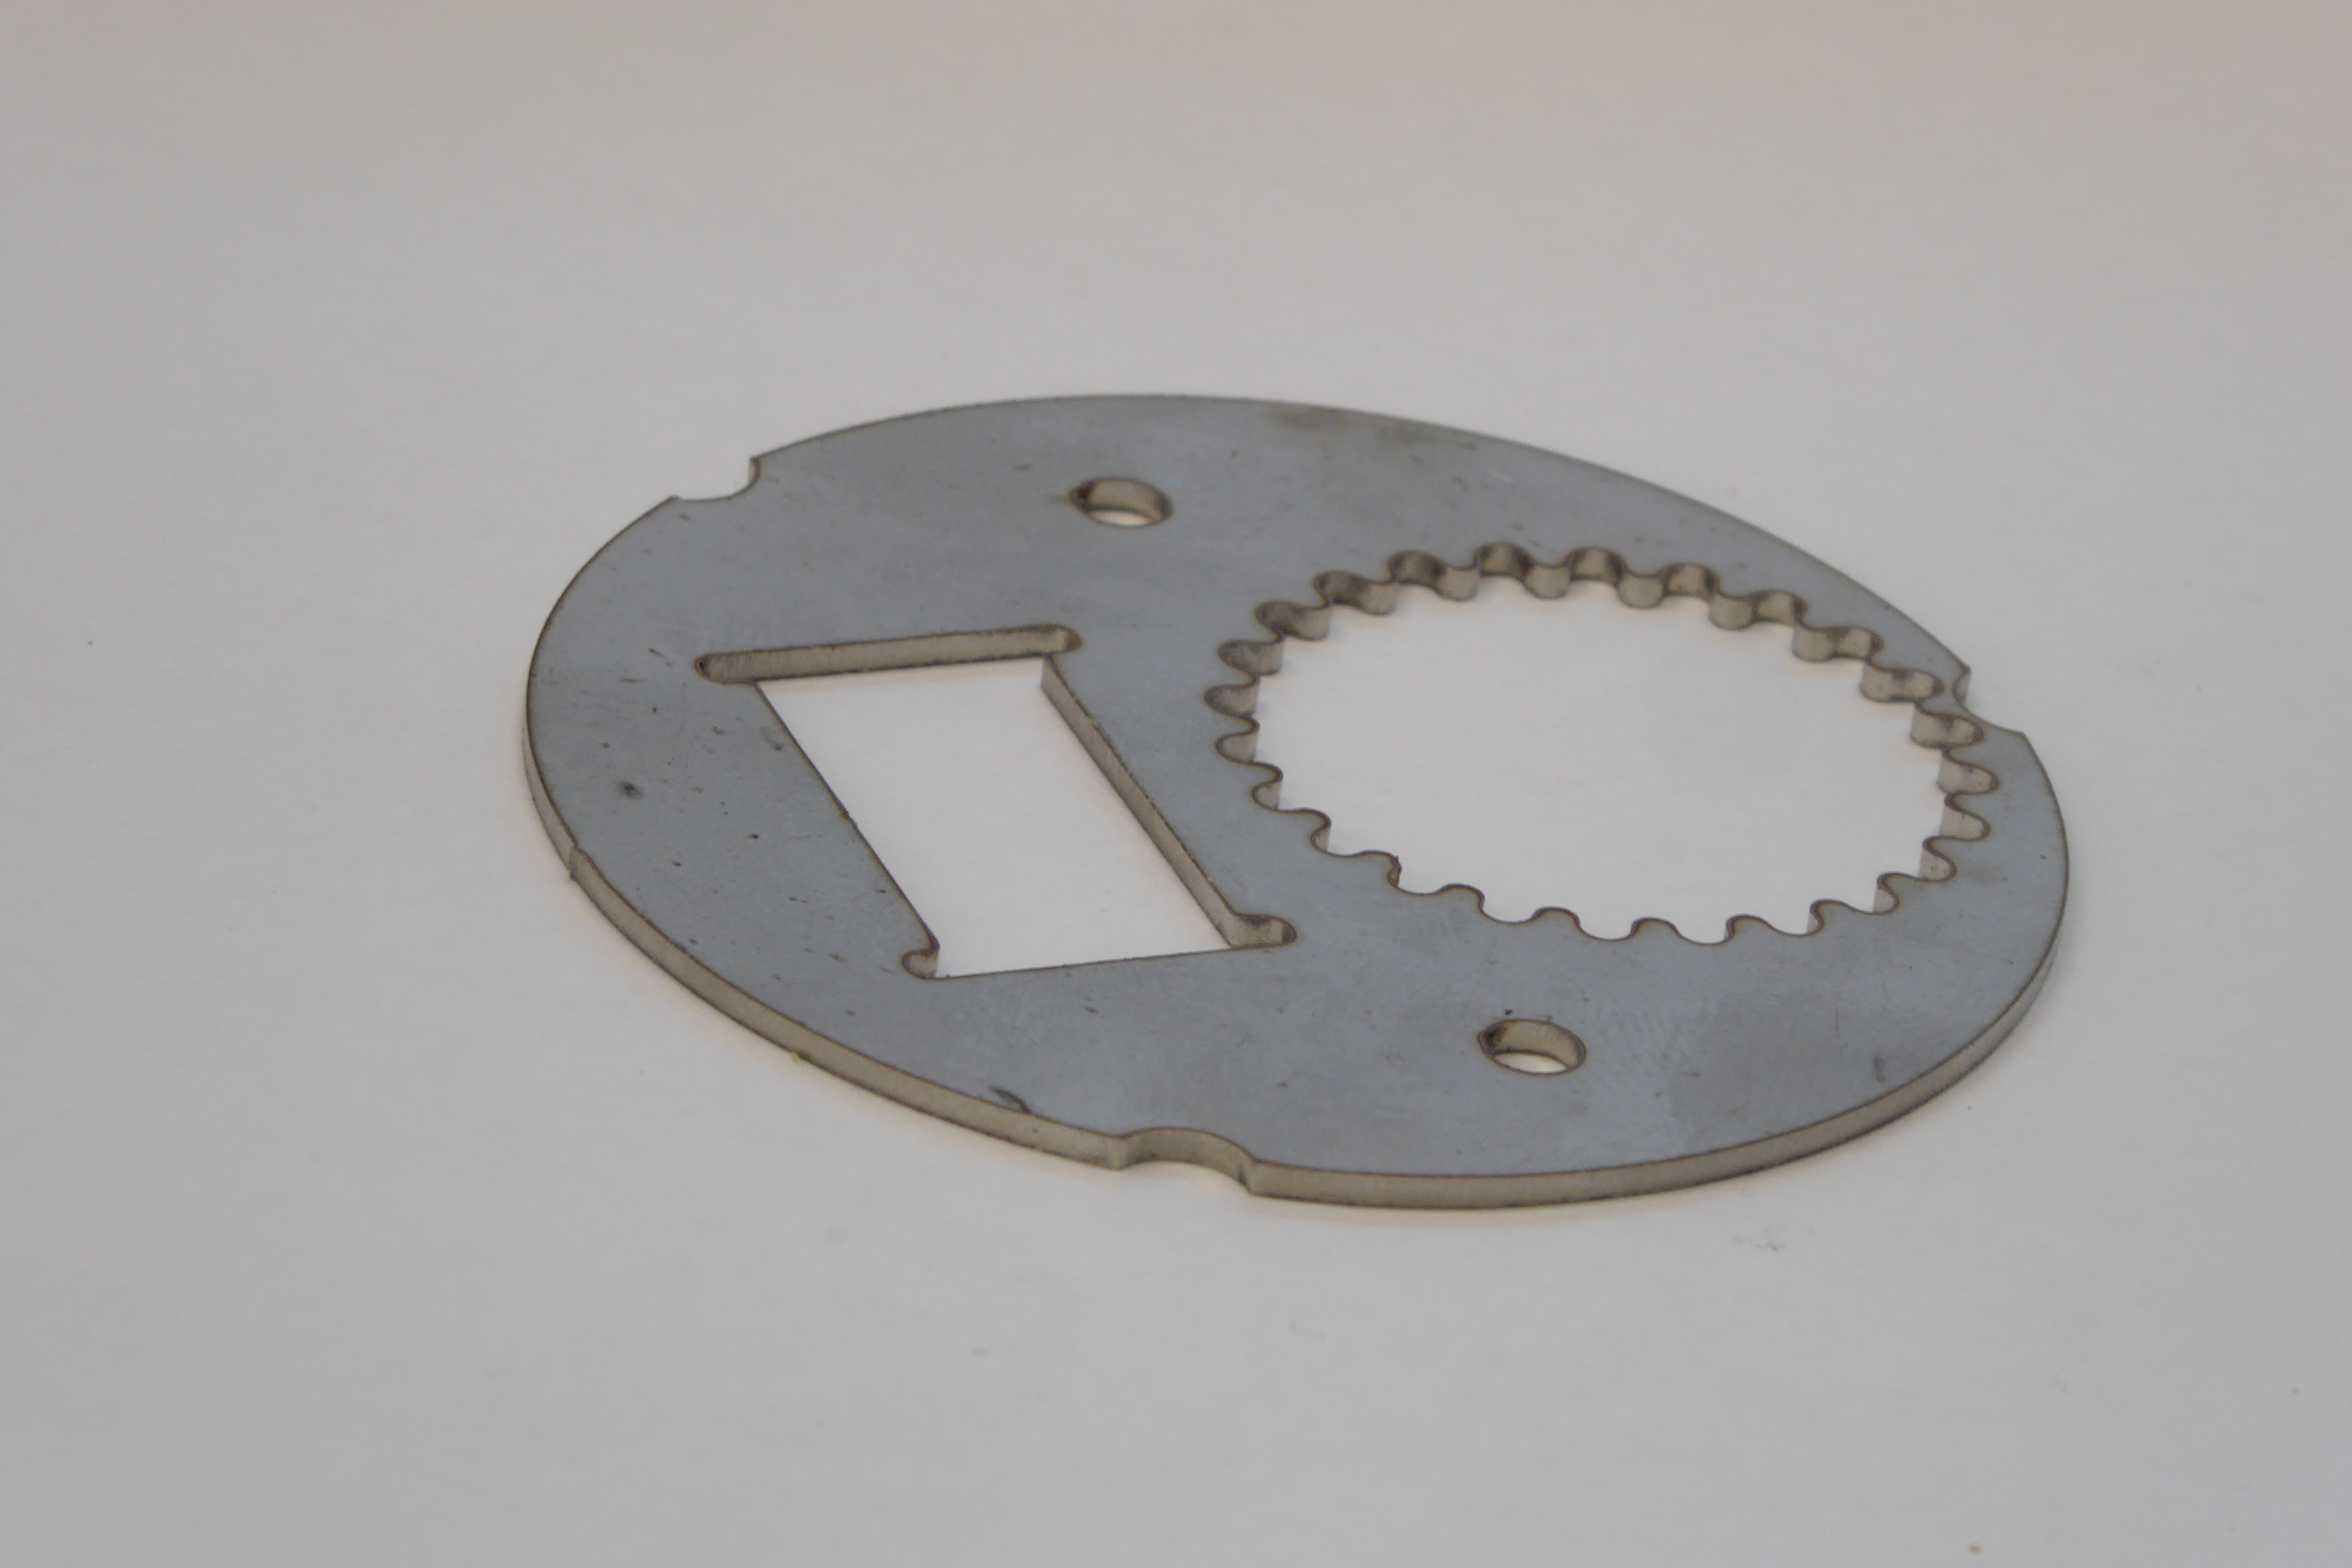
Label: Bottle Opener - Inlay